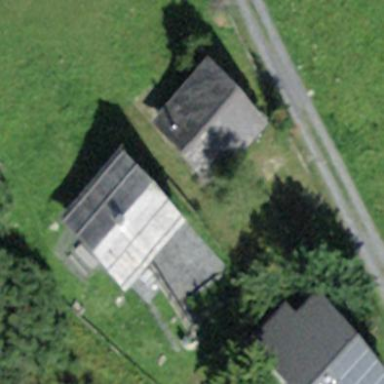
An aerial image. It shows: Detached building.